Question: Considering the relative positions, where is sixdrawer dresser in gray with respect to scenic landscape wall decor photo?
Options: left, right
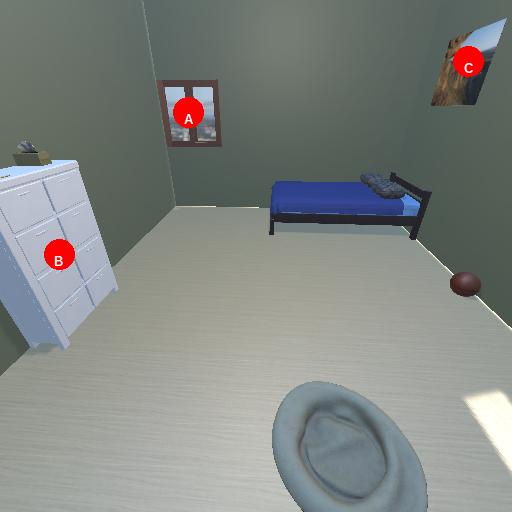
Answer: left